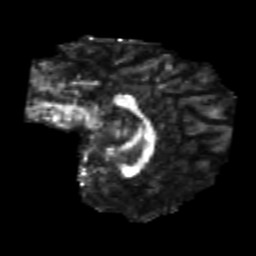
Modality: FA
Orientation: sagittal
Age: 23
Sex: male
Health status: healthy
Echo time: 0.074 s